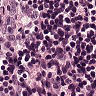
Metastatic tissue present: no